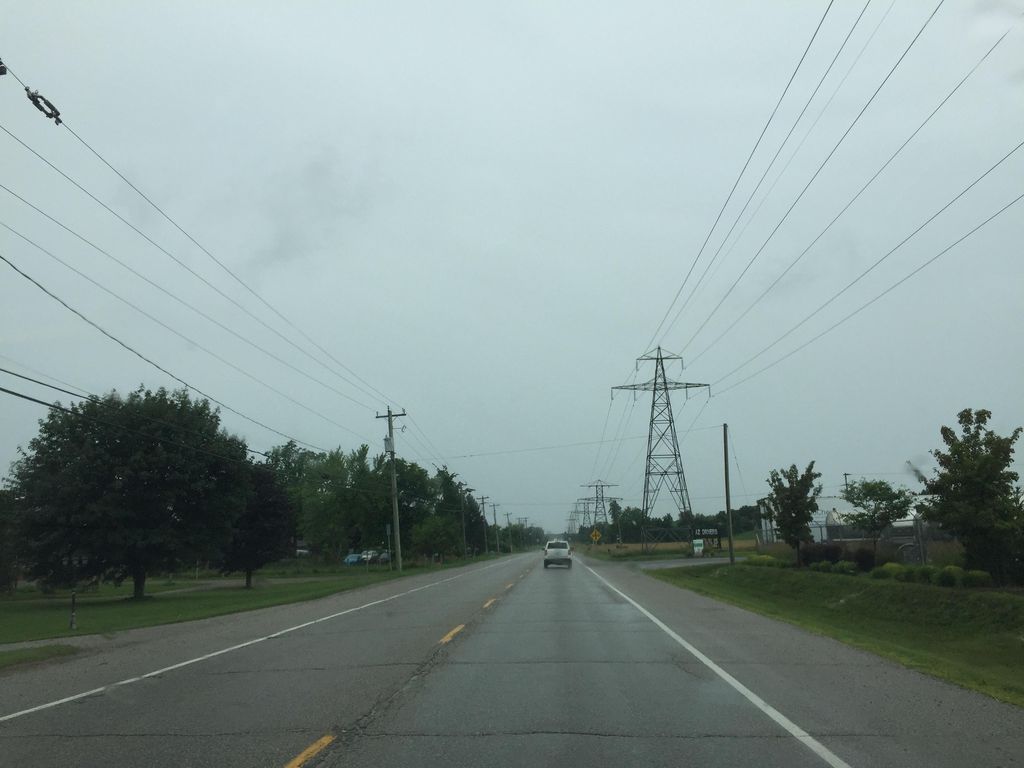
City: kitchener-waterloo